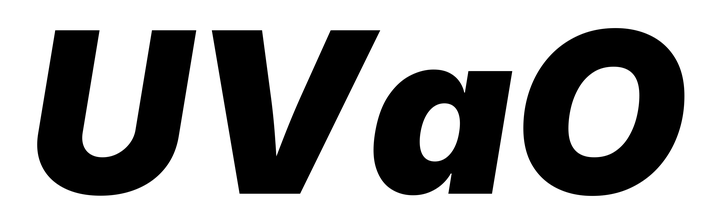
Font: Inter-Italic_Black_Italic